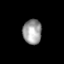
Tissue: skin
Cell type: Epithelial cells
Senescence score: 0.2181
Nuclear area (px): 456
Mean DAPI intensity: 157.441